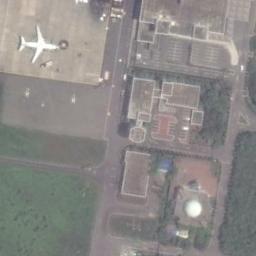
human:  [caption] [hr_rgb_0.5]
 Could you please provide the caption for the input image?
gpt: A plane parked on an open field, And the vegetation around the open field was lush .

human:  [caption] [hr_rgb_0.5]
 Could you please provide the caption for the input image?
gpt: An airplane was parked in the open space beside  many buildings .

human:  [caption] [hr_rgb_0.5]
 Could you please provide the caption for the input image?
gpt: There is an airplane parked beside the airport by the grass .

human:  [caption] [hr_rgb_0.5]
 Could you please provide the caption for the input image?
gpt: A plane parked on the open area while some buildings in front of it and a lawn on its right .

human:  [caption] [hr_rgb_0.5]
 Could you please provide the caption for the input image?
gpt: One plane is around the grassy area and residential area .